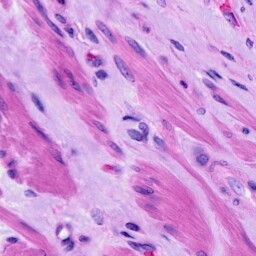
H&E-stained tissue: Ovarian